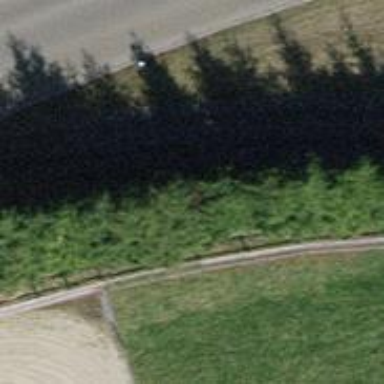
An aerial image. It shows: Row of mixed leaf trees.